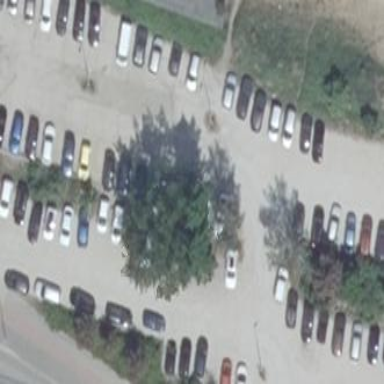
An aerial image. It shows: Parking area with unpaved surface.